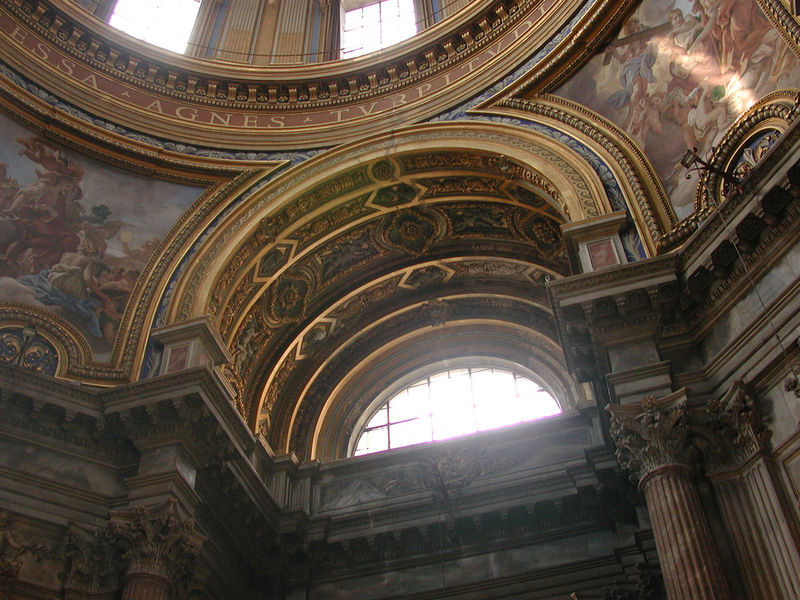
Titel: Sant’Agnese in Agone
Künstler: Girolamo Rainaldi
Standort: Rom, S. Agnese in Agone (EU - I - Latium)
Schlagwörter: gemälde, schatten, grün, fenster, laterne, licht, marmor, säule, säulen, rot, malerei, ornament, architektur, stein, innenraum, gitter, kirche, sonne, gold, rund, turm, engel, schrift, bogen, rundbogen, kuppel, inschrift, ornamente, wandgemälde, wandmalerei, foto, gewölbe, vergoldet, dom, buchstaben, kapitelle, kathedrale, kapitell, halbrund, sims, fresken, fresko, korinthisch, eierstab, fesnter, deckenmalerei, latein, architraph, freske, agnes, kurche, essa